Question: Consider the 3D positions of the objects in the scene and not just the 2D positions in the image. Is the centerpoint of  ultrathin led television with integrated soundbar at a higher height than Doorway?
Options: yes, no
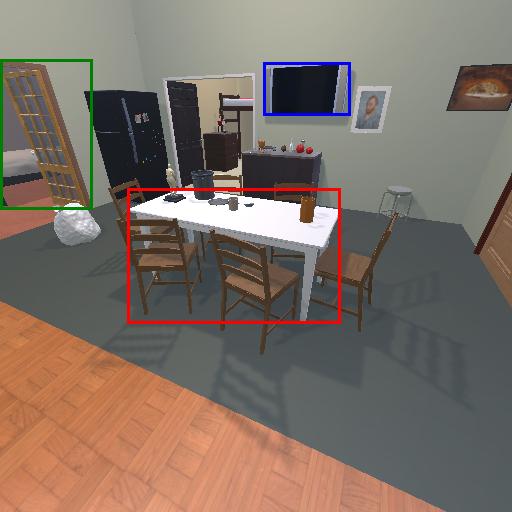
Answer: yes